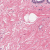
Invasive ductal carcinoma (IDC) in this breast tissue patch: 0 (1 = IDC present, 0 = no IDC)